Aerial crown-view tile of a tropical tree (Barro Colorado Island, Panama), acquired 20241112:
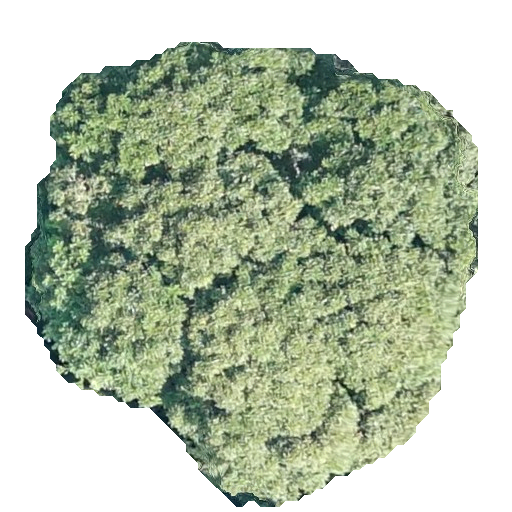
Species: Dipteryx oleifera
GBIF accepted scientific name: Dipteryx oleifera
Crown area: 246.663 m²